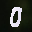
Label: 0